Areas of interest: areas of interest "Logistics and Express Delivery"
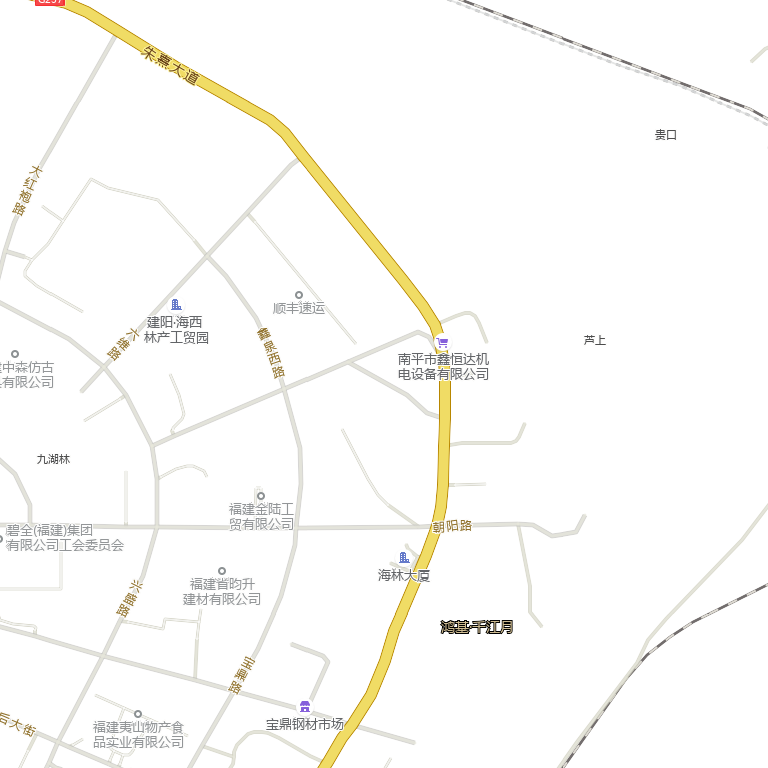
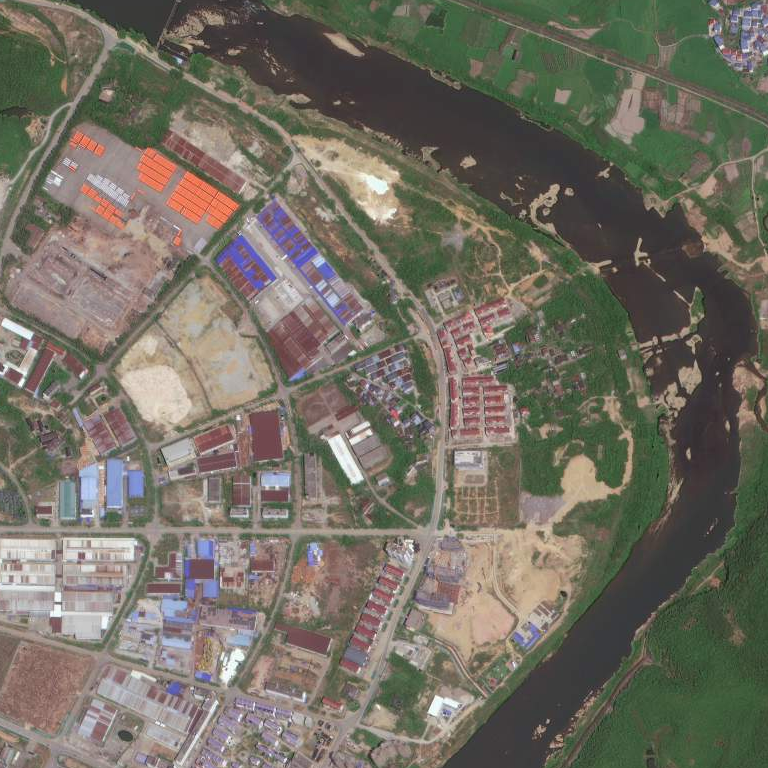